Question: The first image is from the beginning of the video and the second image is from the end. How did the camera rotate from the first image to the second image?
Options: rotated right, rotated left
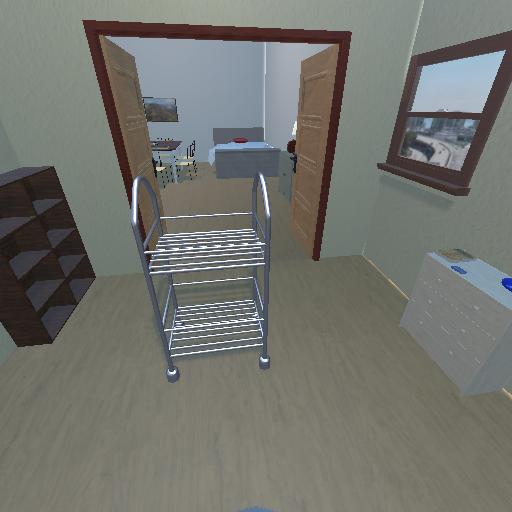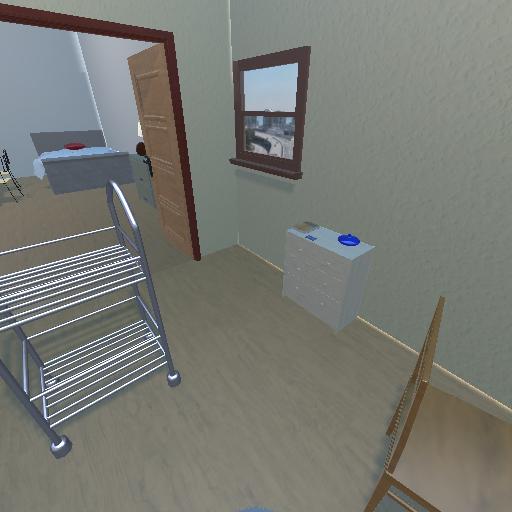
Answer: rotated right